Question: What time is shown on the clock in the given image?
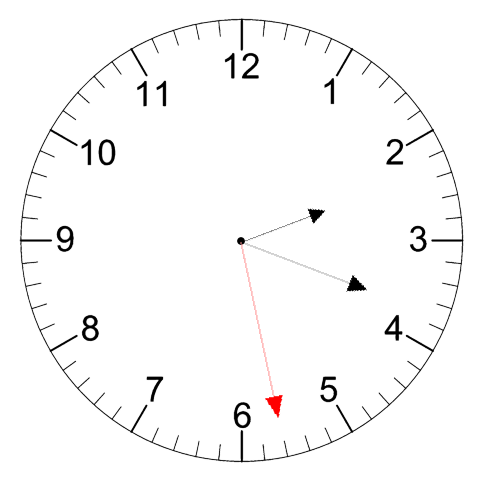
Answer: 02:18:28